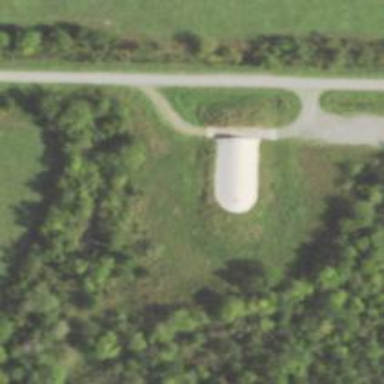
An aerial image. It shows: Military bunker.